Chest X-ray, PA view. Patient: 73 years old, sex M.
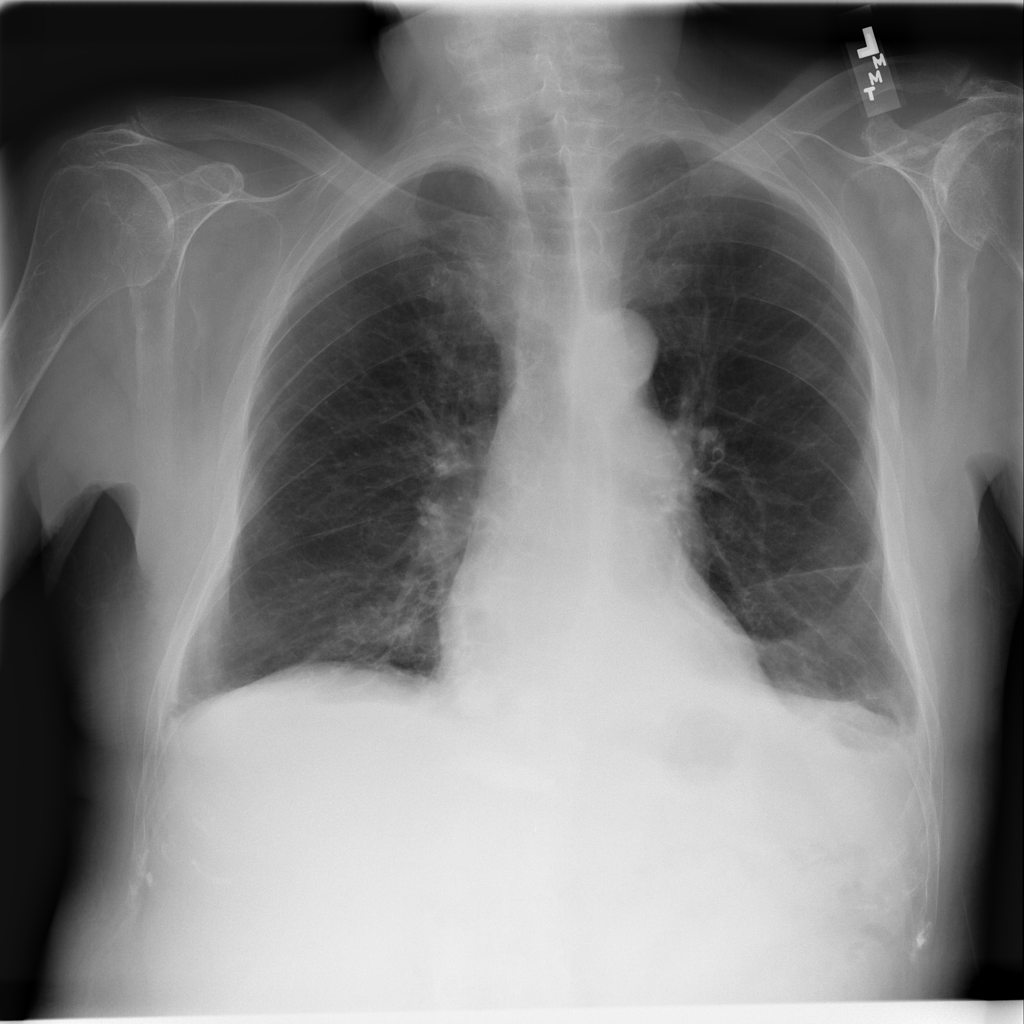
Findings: Effusion